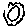
Label: sun